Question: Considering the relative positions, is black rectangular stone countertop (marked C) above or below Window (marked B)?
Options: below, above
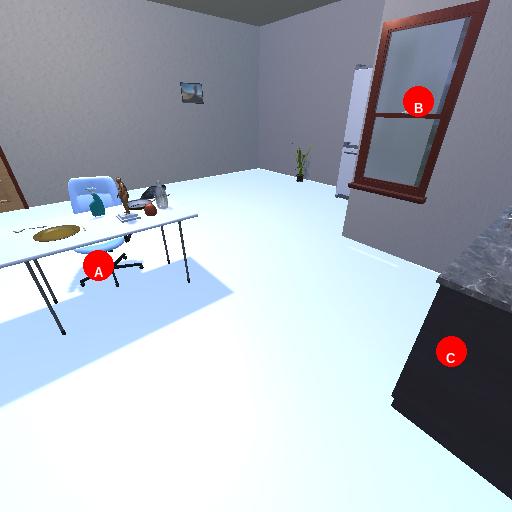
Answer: below